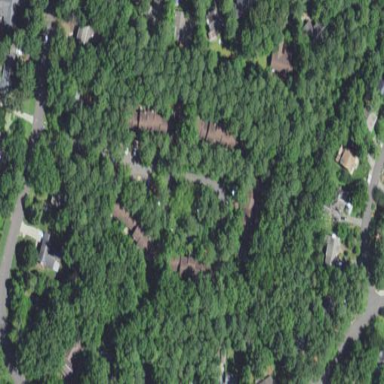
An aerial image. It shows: Mixed woodland area with variety of leaf types and cycles.